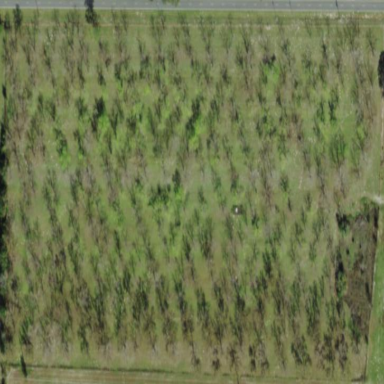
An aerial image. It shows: Orchard.